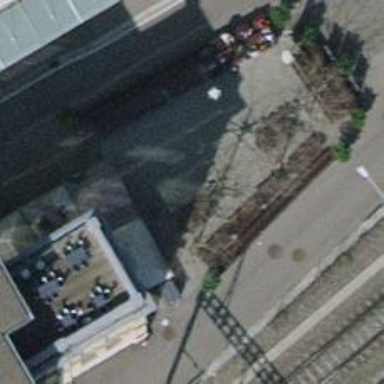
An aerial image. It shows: This is brewery.